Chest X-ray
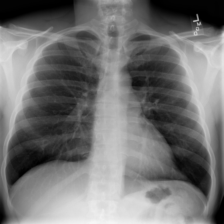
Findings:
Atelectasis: negative
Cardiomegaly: negative
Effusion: negative
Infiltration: negative
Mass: negative
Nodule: negative
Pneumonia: negative
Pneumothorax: negative
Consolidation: negative
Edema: negative
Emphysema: negative
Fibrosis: negative
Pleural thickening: negative
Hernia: negative